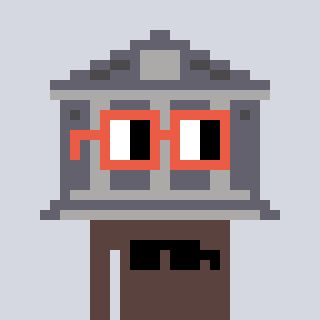
a pixel art character with square orange glasses, a bank-shaped head and a darkbrown-colored body on a cool background